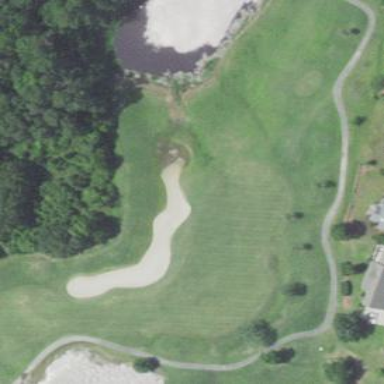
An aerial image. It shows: Sandy area is golf bunker.